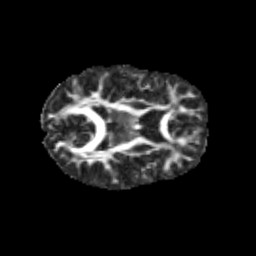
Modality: FA
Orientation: axial
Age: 12
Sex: female
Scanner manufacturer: siemens
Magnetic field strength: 3 T
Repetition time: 3.8 s
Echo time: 0.07 s